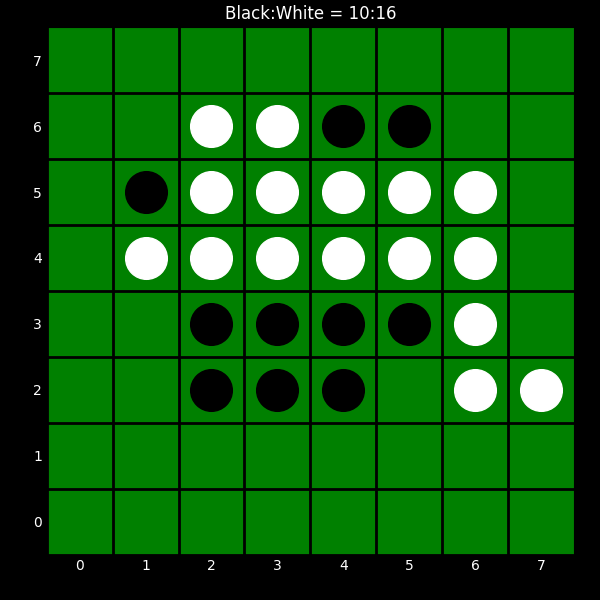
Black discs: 10
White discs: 16